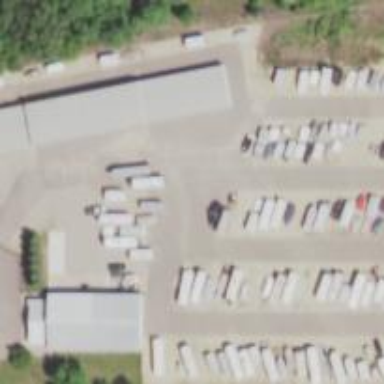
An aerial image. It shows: Self-storage facility.